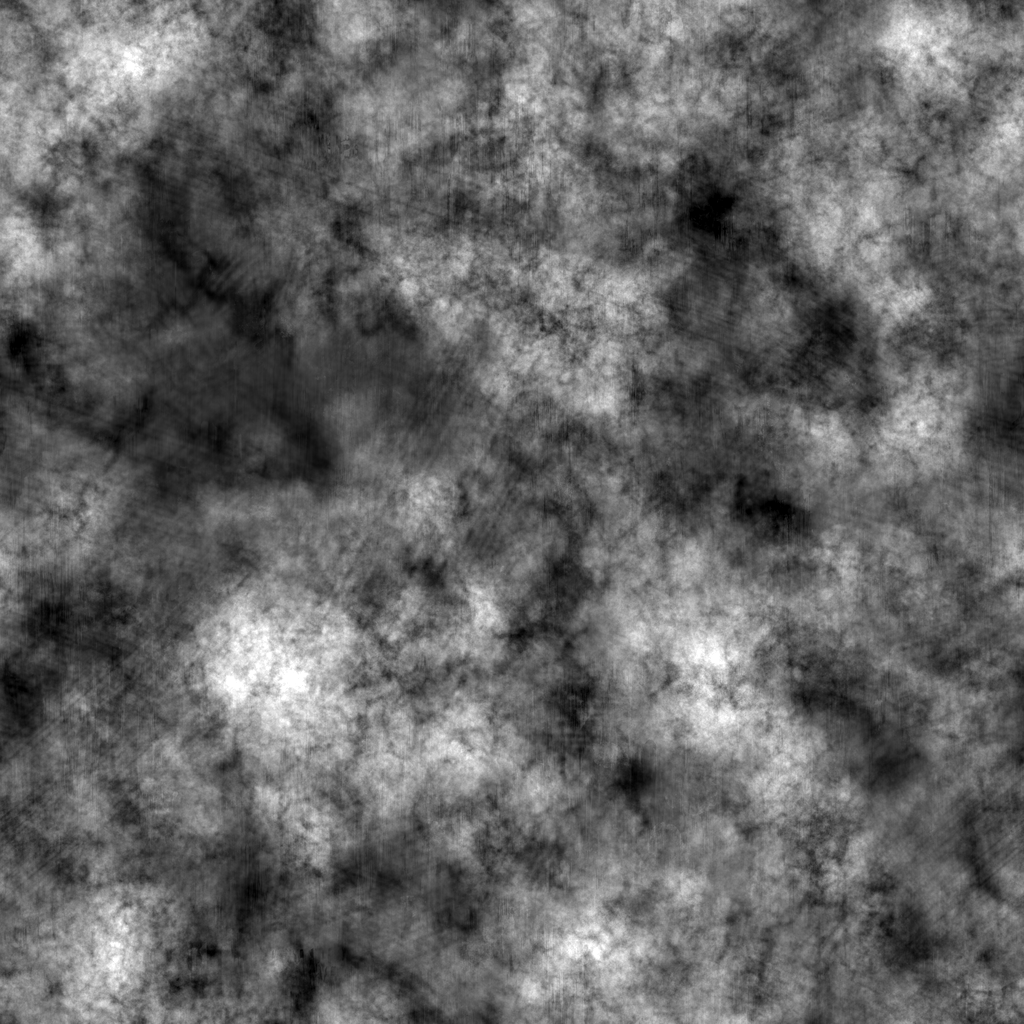
Texture map type: Displacement